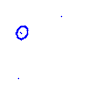
Particle: kaon